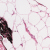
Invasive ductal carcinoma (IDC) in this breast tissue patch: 0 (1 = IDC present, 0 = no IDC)